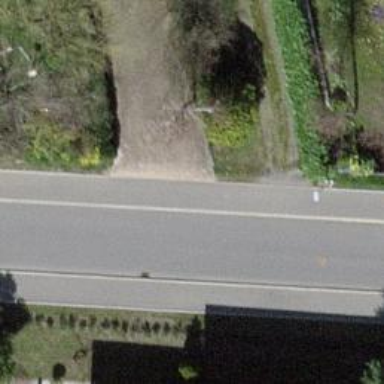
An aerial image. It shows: Service road with paving stones.